Question:
this is my @{eventTime:eventCount}:
LYQMemoVC.m:196 dic :{
"2019-01-12" : "2",
"2019-02-20" : "1",
"2019-01-13" : "1",
"2019-02-10" : "1",
"2019-01-14" : "1"
}
issue:
event not 2019-02-09,but cell have badge... as this the same location will have badge. not event but appear badge.
the backgroundColor for cell is well, but the badge bug.
(UICollectionViewCell *)collectionView:(UICollectionView *)collectionView cellForItemAtIndexPath:(NSIndexPath *)indexPath
{
'''
NSString *identifier = [self.cellDic objectForKey:[NSString stringWithFormat:@"%@", indexPath]];
if (identifier == nil) {
identifier = [NSString stringWithFormat:@"ALCalendarCell%@", [NSString stringWithFormat:@"%@", indexPath]];
[_cellDic setValue:identifier forKey:[NSString stringWithFormat:@"%@", indexPath]];
[self registerClass:[ALCalendarCell class] forCellWithReuseIdentifier:identifier];
}
ALCalendarCell *cell = [collectionView dequeueReusableCellWithReuseIdentifier:identifier forIndexPath:indexPath];
cell.backgroundColor = [UIColor whiteColor];
if(indexPath.section == 0) {
cell.weekDay = self.titles[indexPath.row];
} else {
ALCalendarDate *date = self.dates[indexPath.row];
cell.date = date;
NSString *dateString;
if (date.isLastMonth) {
dateString = [[ALCalendarHelper lastYearAndMonth:self.yearAndMonth] stringByAppendingFormat:@"-%02zd",date.date.integerValue];
} else if (date.isNextMonth) {
dateString = [[ALCalendarHelper nextYearAndMonth:self.yearAndMonth] stringByAppendingFormat:@"-%02zd",date.date.integerValue];
} else {
dateString = [self.yearAndMonth stringByAppendingFormat:@"-%02zd",date.date.integerValue];
}
if ([self.config.heightlightDates containsObject:dateString]) {
cell.backgroundColor = self.config.hl_backgroundColor;
cell.layer.cornerRadius = self.config.hl_backgroundCornerRadius.floatValue;
cell.dateLabel.textColor = self.config.hl_textColor;
[self.config.eventDictionary enumerateKeysAndObjectsUsingBlock:^(id _Nonnull key, id _Nonnull obj, BOOL * _Nonnull stop) {
if ([key isEqualToString:dateString]) {
cell.badge.badgeValue = [obj intValue];
cell.badge.backgroundColor = [UIColor lightGrayColor];
cell.badge.hidden = NO;
}
}];
}
if ([self.config.selectedDates containsObject:dateString]) {
cell.backgroundColor = self.config.sel_backgroundColor;
cell.layer.cornerRadius = self.config.sel_backgroundCornerRadius.floatValue;
cell.dateLabel.textColor = self.config.sel_textColor;
[self.config.eventDictionary enumerateKeysAndObjectsUsingBlock:^(id _Nonnull key, id _Nonnull obj, BOOL * _Nonnull stop) {
if ([key isEqualToString:dateString]) {
cell.badge.badgeValue = [obj intValue];
cell.badge.backgroundColor = Config_Main_Color;
cell.badge.hidden = NO;
}
}];
}
}
return cell;
'''
}
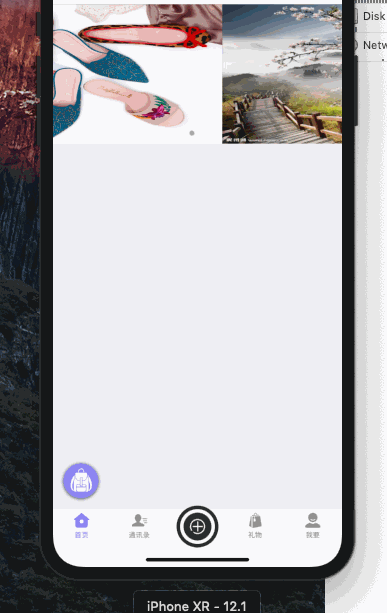
Answer: If I understand correctly, your badge is persistent across cell 're-uses'.
You want to hide and show the badge according to the date.
In your 'cellForItemAtIndexPath' function you check for the following:
'''
if ([key isEqualToString:dateString]) {
cell.badge.badgeValue = [obj intValue];
cell.badge.backgroundColor = Config_Main_Color;
cell.badge.hidden = NO;
}
'''
and the last line un-hides your 'cell.badge'. You never actually your badge again. And since you're reusing cells, there is .
Your code should probably look somewhat like the following (copy to both if-statements):
'''
if ([key isEqualToString:dateString]) {
cell.badge.badgeValue = [obj intValue];
cell.badge.backgroundColor = Config_Main_Color;
cell.badge.hidden = NO;
}
else {
cell.badge.badgeValue = 0;
cell.badge.hidden = YES;
}
'''